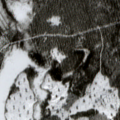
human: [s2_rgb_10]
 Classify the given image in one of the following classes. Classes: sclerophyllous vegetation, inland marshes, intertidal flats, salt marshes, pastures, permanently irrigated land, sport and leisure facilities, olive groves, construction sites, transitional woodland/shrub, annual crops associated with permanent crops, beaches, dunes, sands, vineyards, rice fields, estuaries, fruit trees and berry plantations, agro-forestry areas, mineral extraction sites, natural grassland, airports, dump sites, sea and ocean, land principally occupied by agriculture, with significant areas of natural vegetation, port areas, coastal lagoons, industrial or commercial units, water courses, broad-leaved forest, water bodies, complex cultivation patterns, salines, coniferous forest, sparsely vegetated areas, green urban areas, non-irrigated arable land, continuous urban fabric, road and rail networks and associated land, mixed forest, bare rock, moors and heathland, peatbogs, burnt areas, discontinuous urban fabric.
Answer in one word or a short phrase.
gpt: coniferous forest, transitional woodland/shrub, peatbogs